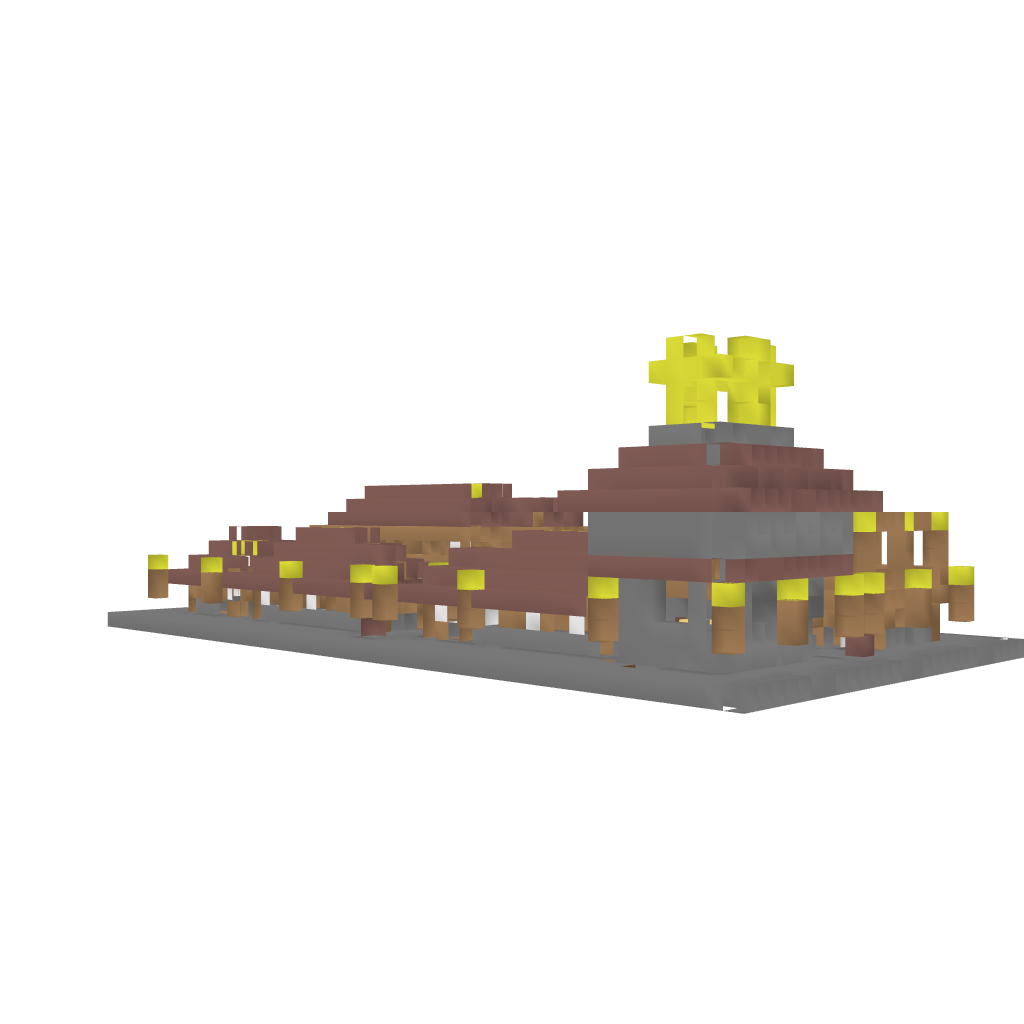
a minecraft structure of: Mini Village bad low quality